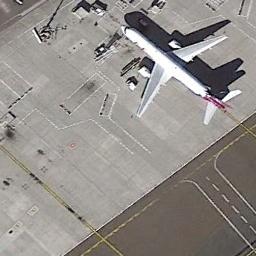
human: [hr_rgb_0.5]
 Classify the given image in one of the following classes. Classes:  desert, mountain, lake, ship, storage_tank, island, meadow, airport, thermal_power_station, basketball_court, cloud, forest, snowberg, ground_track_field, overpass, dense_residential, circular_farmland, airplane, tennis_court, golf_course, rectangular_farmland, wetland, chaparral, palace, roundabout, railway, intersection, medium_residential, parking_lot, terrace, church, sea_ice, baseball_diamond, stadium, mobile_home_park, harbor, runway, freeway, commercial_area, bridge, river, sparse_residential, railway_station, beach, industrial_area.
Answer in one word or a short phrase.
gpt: airplane